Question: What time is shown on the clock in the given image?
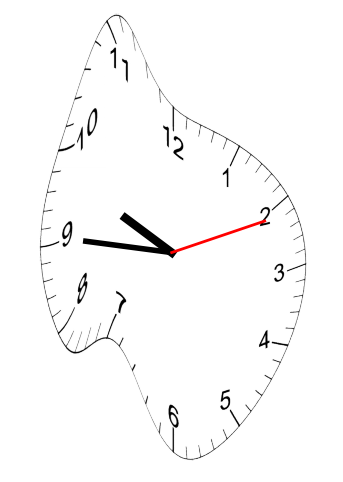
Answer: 09:45:11